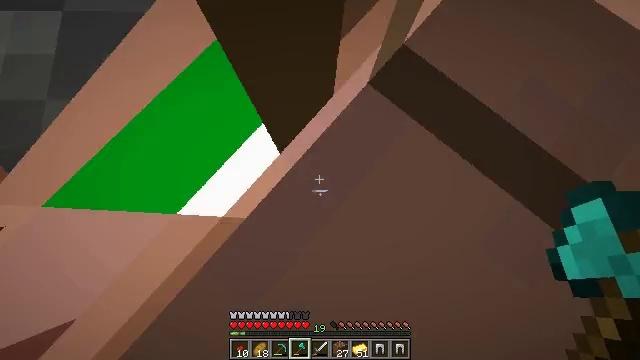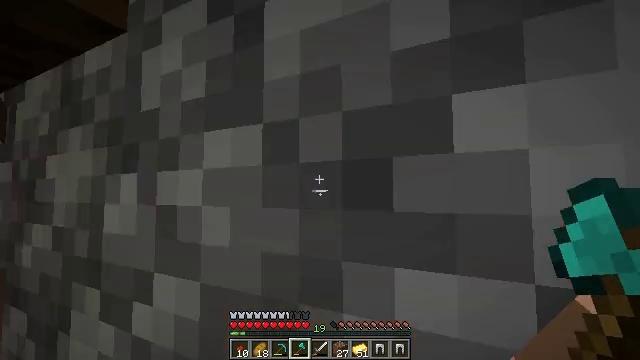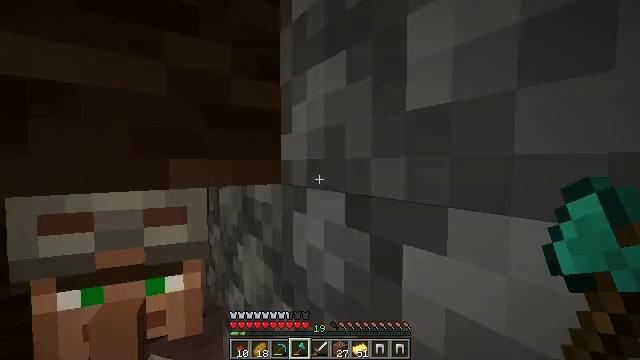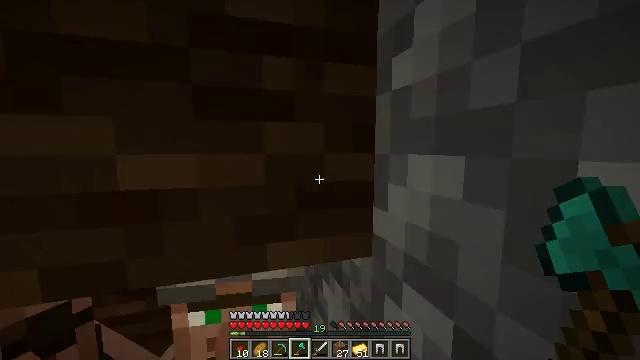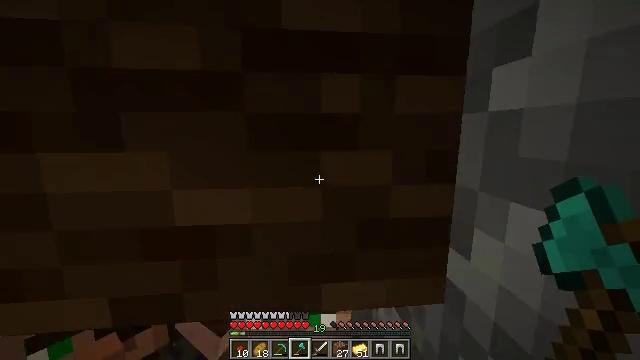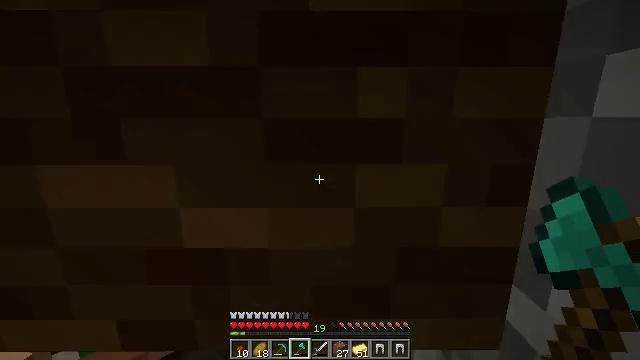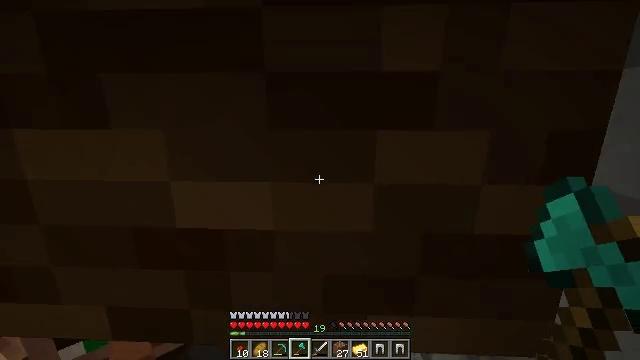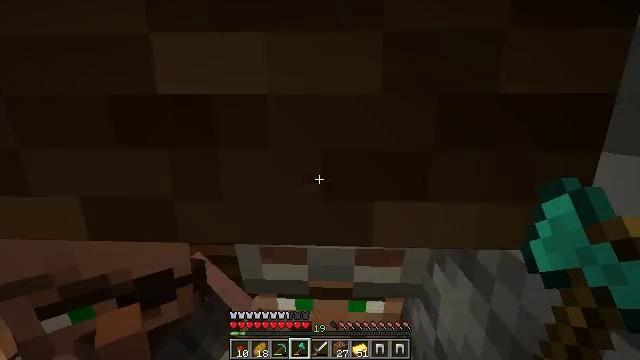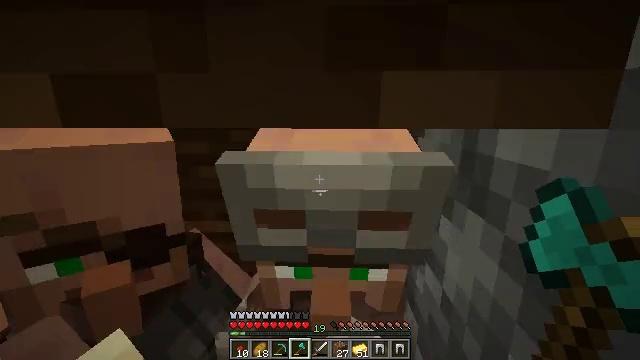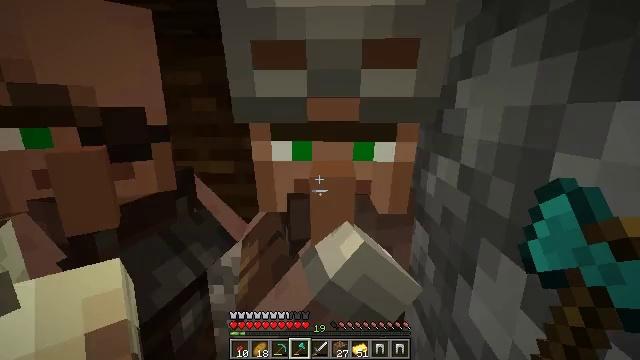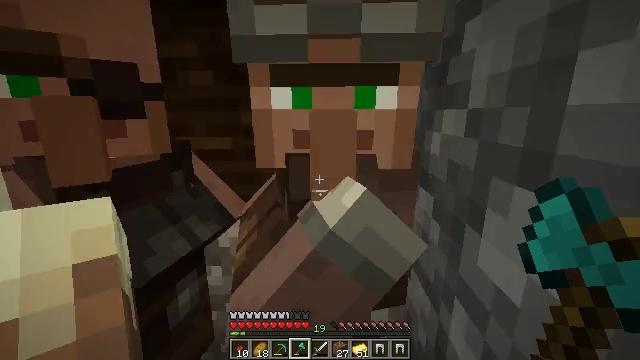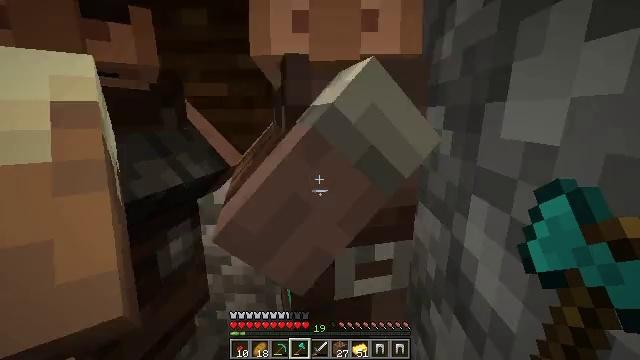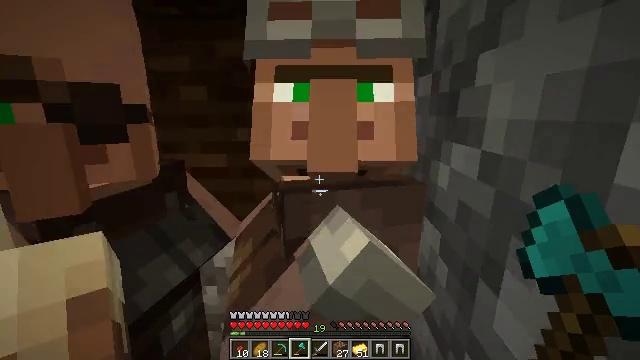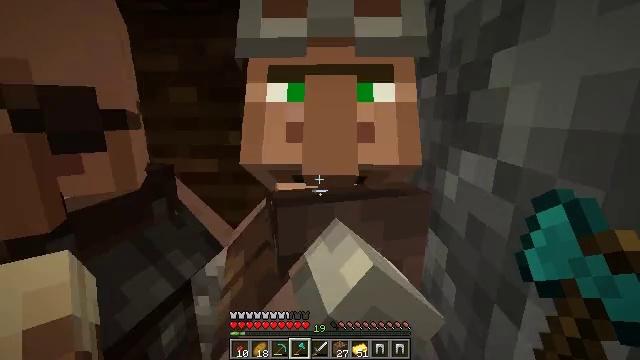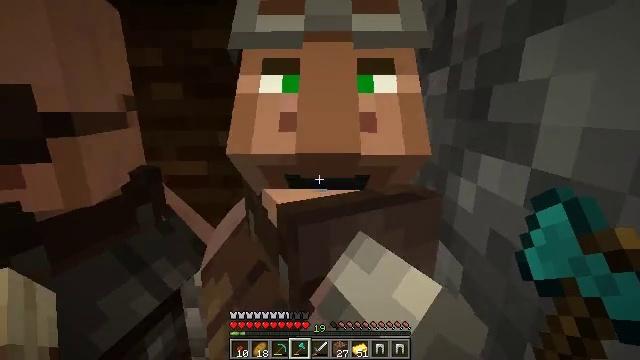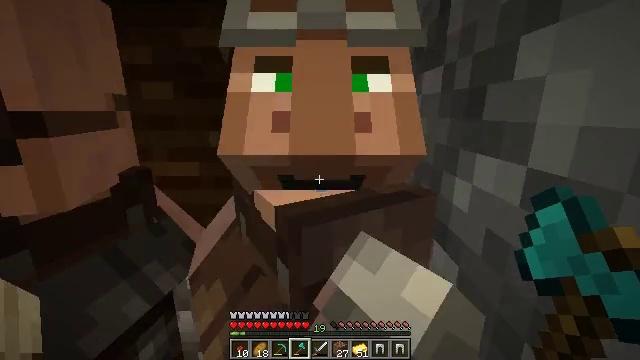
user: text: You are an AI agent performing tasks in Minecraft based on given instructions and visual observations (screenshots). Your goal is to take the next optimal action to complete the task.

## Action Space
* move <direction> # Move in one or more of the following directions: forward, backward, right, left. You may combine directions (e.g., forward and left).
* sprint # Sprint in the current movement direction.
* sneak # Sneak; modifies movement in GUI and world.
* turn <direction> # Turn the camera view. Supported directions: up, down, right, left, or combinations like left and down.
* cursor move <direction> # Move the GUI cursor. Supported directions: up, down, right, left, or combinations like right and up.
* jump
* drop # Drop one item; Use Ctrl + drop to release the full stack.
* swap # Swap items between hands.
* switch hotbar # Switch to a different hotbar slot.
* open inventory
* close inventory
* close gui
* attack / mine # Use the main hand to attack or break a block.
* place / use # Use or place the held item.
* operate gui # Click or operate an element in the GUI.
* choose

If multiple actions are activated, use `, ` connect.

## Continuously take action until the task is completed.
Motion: motion action
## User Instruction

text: Use materials to craft chainmail leggings in the crafting table.
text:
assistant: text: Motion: move forward, turn left and down, jump
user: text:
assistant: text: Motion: move forward, turn left and down, jump
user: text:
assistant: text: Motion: move forward, turn left and down, jump
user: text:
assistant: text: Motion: move forward, sprint, turn left and down, jump
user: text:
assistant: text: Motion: move forward, sprint, turn left and down, jump
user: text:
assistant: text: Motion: move forward, sprint, turn left and down, jump
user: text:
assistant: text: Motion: move forward, sprint, jump
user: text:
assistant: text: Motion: move forward, jump
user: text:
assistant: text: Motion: move forward, jump
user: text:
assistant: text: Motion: move forward, jump
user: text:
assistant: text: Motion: move forward
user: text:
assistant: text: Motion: move forward
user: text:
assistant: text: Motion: no_op
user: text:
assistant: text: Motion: no_op
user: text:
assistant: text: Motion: turn right
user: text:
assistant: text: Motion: turn right and up
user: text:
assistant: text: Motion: turn right and up
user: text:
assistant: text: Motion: turn up
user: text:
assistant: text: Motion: turn left and up
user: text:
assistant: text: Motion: turn left and up
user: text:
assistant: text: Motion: no_op
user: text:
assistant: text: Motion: use / place
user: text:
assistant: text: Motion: use / place
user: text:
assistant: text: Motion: use / place
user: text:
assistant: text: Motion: no_op
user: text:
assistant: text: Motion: no_op
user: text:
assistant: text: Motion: open gui
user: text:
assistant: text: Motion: no_op
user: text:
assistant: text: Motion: no_op
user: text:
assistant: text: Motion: no_op